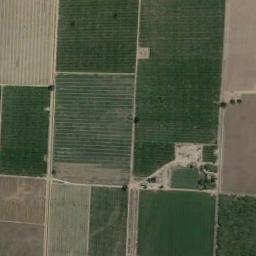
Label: rectangular_farmland